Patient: sex F, age 56
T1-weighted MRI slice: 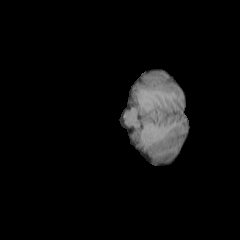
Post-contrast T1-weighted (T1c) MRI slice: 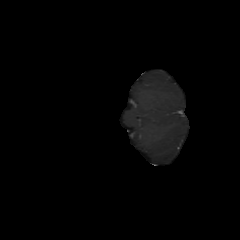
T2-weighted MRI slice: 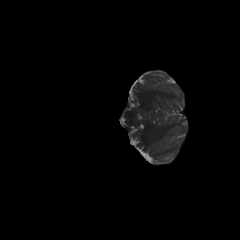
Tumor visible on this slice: no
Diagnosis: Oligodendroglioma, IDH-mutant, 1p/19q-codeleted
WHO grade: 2